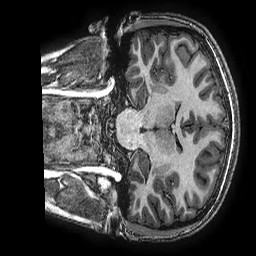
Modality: T1w
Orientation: coronal
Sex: female
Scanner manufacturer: ge
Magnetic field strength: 3 T
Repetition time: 0.00766 s
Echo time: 0.003476 s